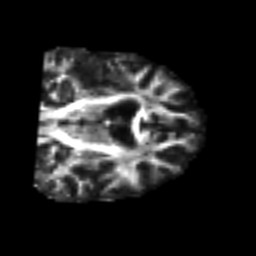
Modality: FA
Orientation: coronal
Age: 56
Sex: male
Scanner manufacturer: siemens
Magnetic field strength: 3 T
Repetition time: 4.999 s
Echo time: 0.07946 s